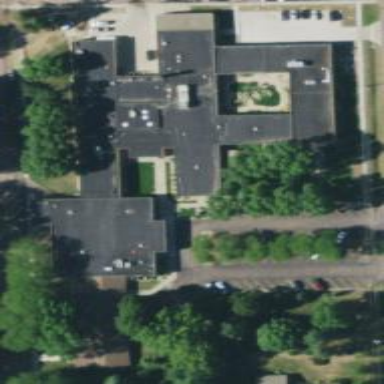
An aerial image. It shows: Hospital.